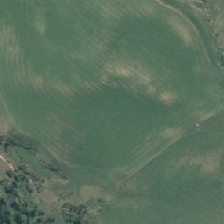
Land cover: shortrotation_cropland